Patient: sex M, age 48
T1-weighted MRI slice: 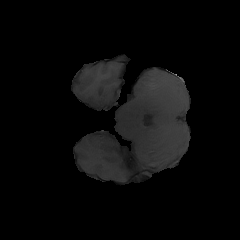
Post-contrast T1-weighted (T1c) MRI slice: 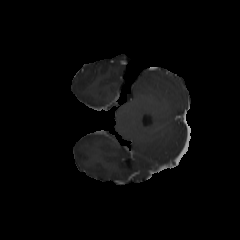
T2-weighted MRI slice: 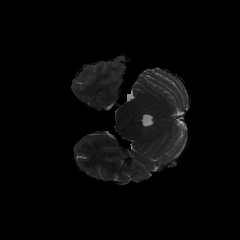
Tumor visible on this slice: no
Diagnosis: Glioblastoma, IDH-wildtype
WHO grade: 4